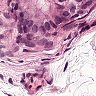
Metastatic tissue present: yes